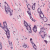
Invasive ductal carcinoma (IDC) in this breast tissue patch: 1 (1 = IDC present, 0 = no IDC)